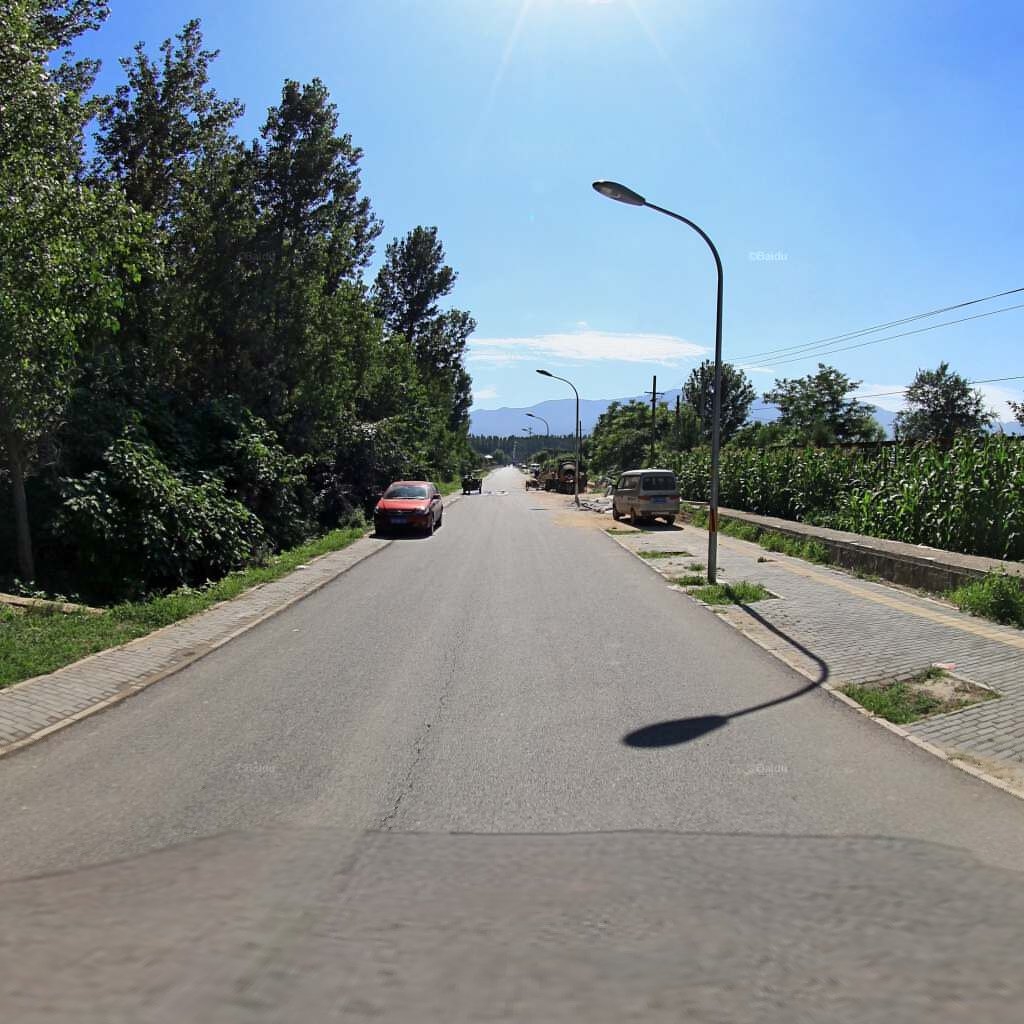
Region: Haidian
Road damage annotations: longitudinal crack